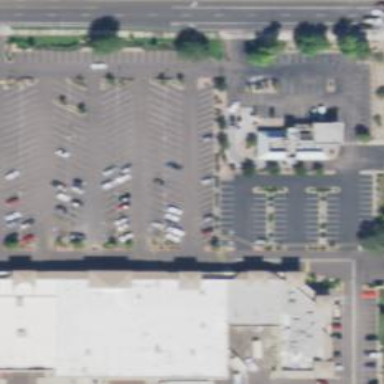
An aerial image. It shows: Retail building.